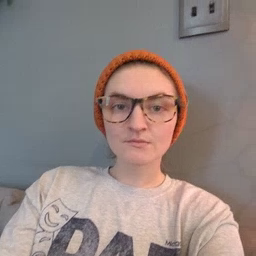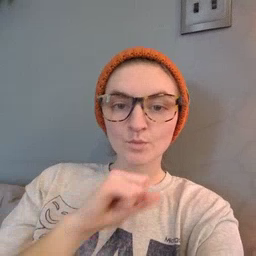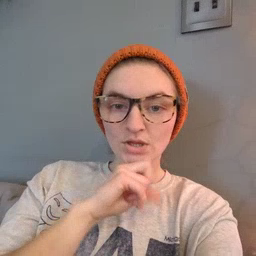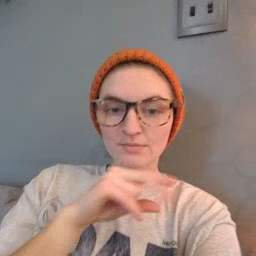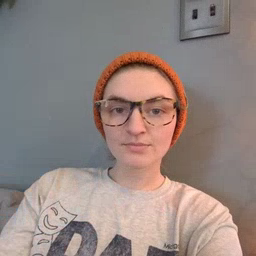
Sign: frog